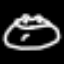
Label: frog